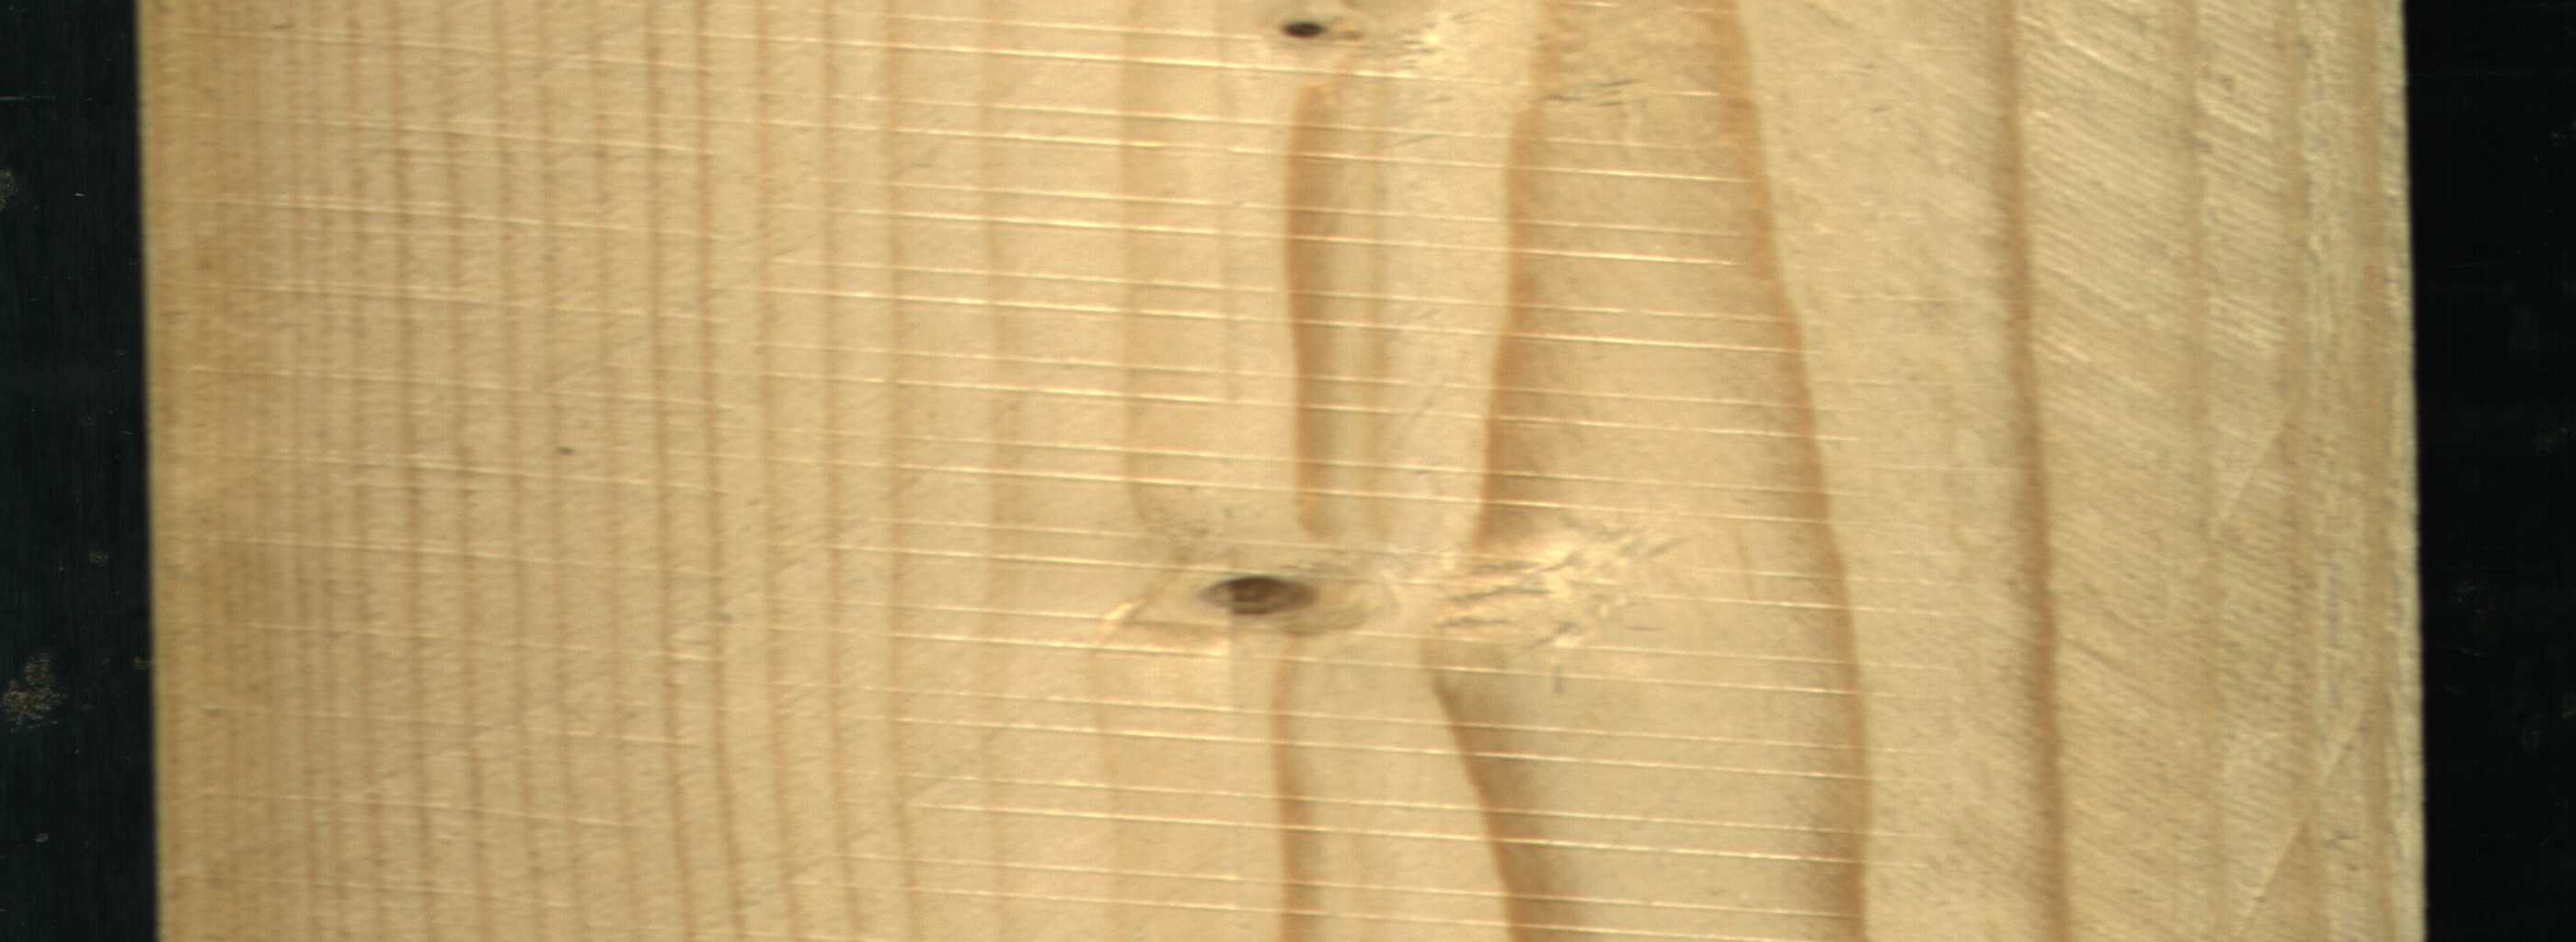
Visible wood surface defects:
Dead_Knot
Live_Knot